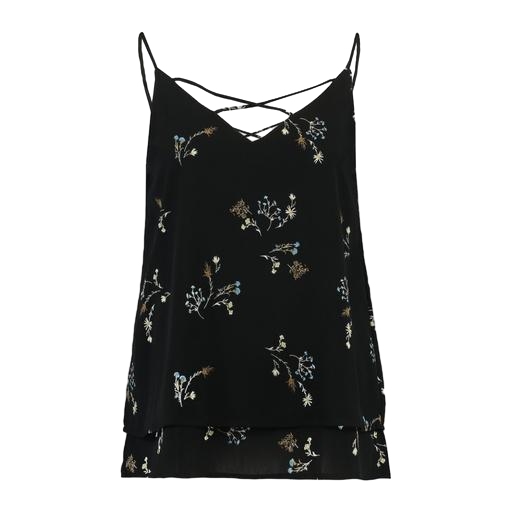
black embroidered double-layer sleeveless top, black floral print cami, black printed cami, white background